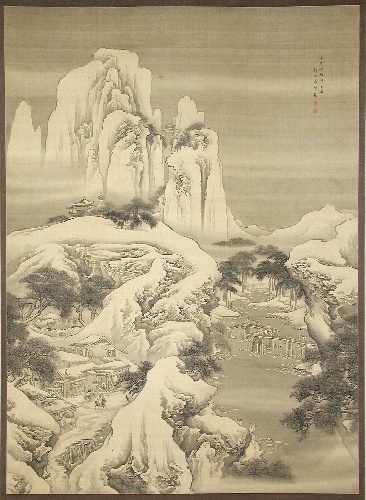
Title: 清  袁耀  雪棧行旅圖  軸|Inn and Travelers in Snowy Mountains
Artist: Yuan Yao
Artist bio: Chinese, active 1730–after 1778
Date: dated 1745
Object type: Hanging scroll
Classification: Paintings
Medium: Hanging scroll; ink and color on silk
Culture: China
Period: Qing dynasty (1644–1911)
Dimensions: Image: 67 1/4 × 48 3/4 in. (170.8 × 123.8 cm)
Overall with mounting: 10 ft. 1 3/4 in. × 50 1/2 in. (309.2 × 128.3 cm)
Overall with knobs: 10 ft. 1 3/4 in. × 54 1/2 in. (309.2 × 138.4 cm)
Department: Asian Art
Credit line: Gift of Mr. and Mrs. C. C. Wang and Family, in memory of Douglas Dillon, 2003
Accession year: 2003
Repository: Metropolitan Museum of Art, New York, NY
Tags: Mountains|Snow|Landscapes